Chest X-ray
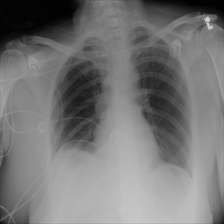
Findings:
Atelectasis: negative
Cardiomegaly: negative
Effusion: negative
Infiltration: negative
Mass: negative
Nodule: negative
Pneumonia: negative
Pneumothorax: negative
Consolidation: negative
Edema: negative
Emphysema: negative
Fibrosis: negative
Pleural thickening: negative
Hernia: negative